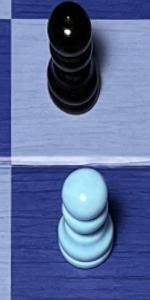
Label: Pawn_White